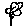
Label: flower